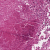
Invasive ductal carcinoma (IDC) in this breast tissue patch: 0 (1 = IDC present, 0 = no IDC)